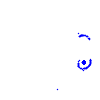
Particle: kaon